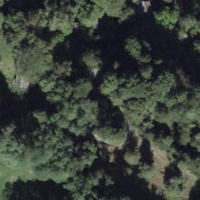
EUNIS habitat code: 44
Species observed at this site:
Aruncus dioicus